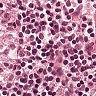
Metastatic tissue present: no